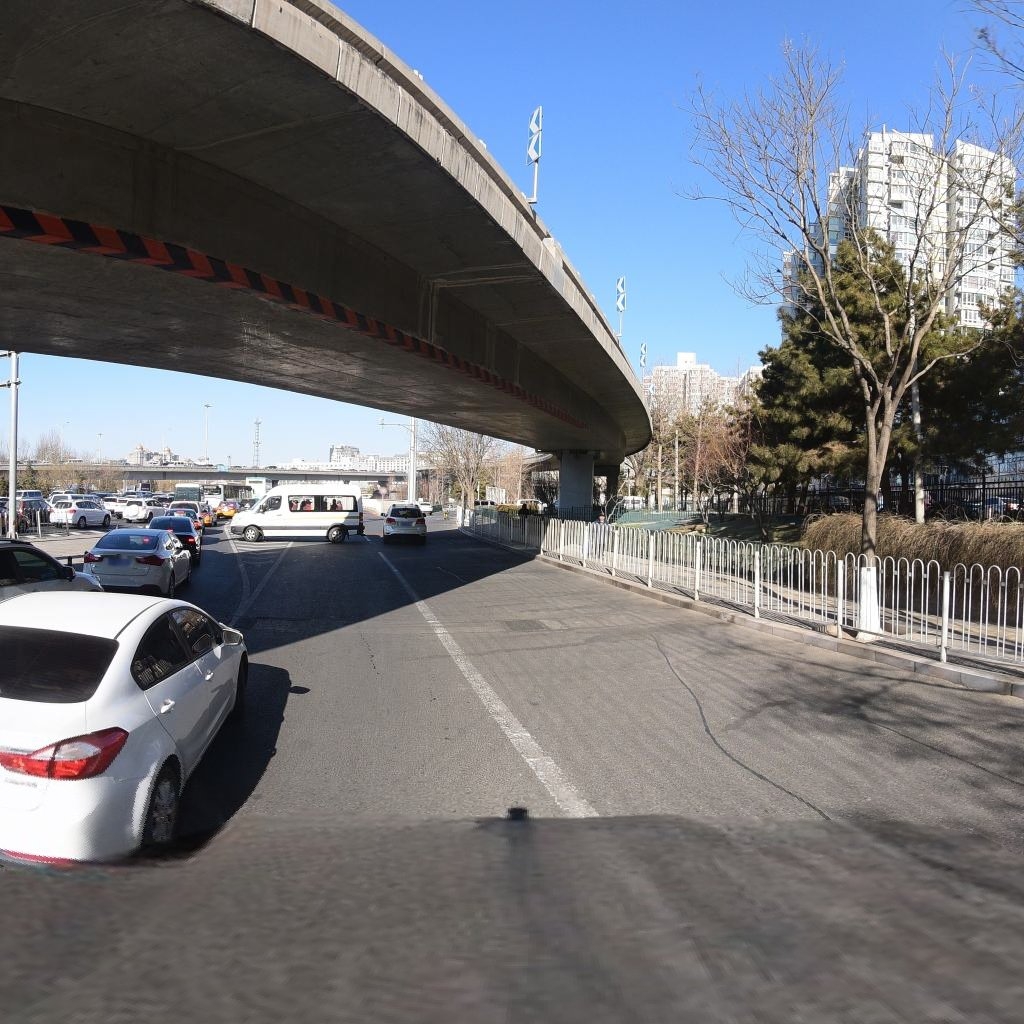
Region: Dongcheng
Road damage annotations: longitudinal patch, longitudinal patch, longitudinal patch